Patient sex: M
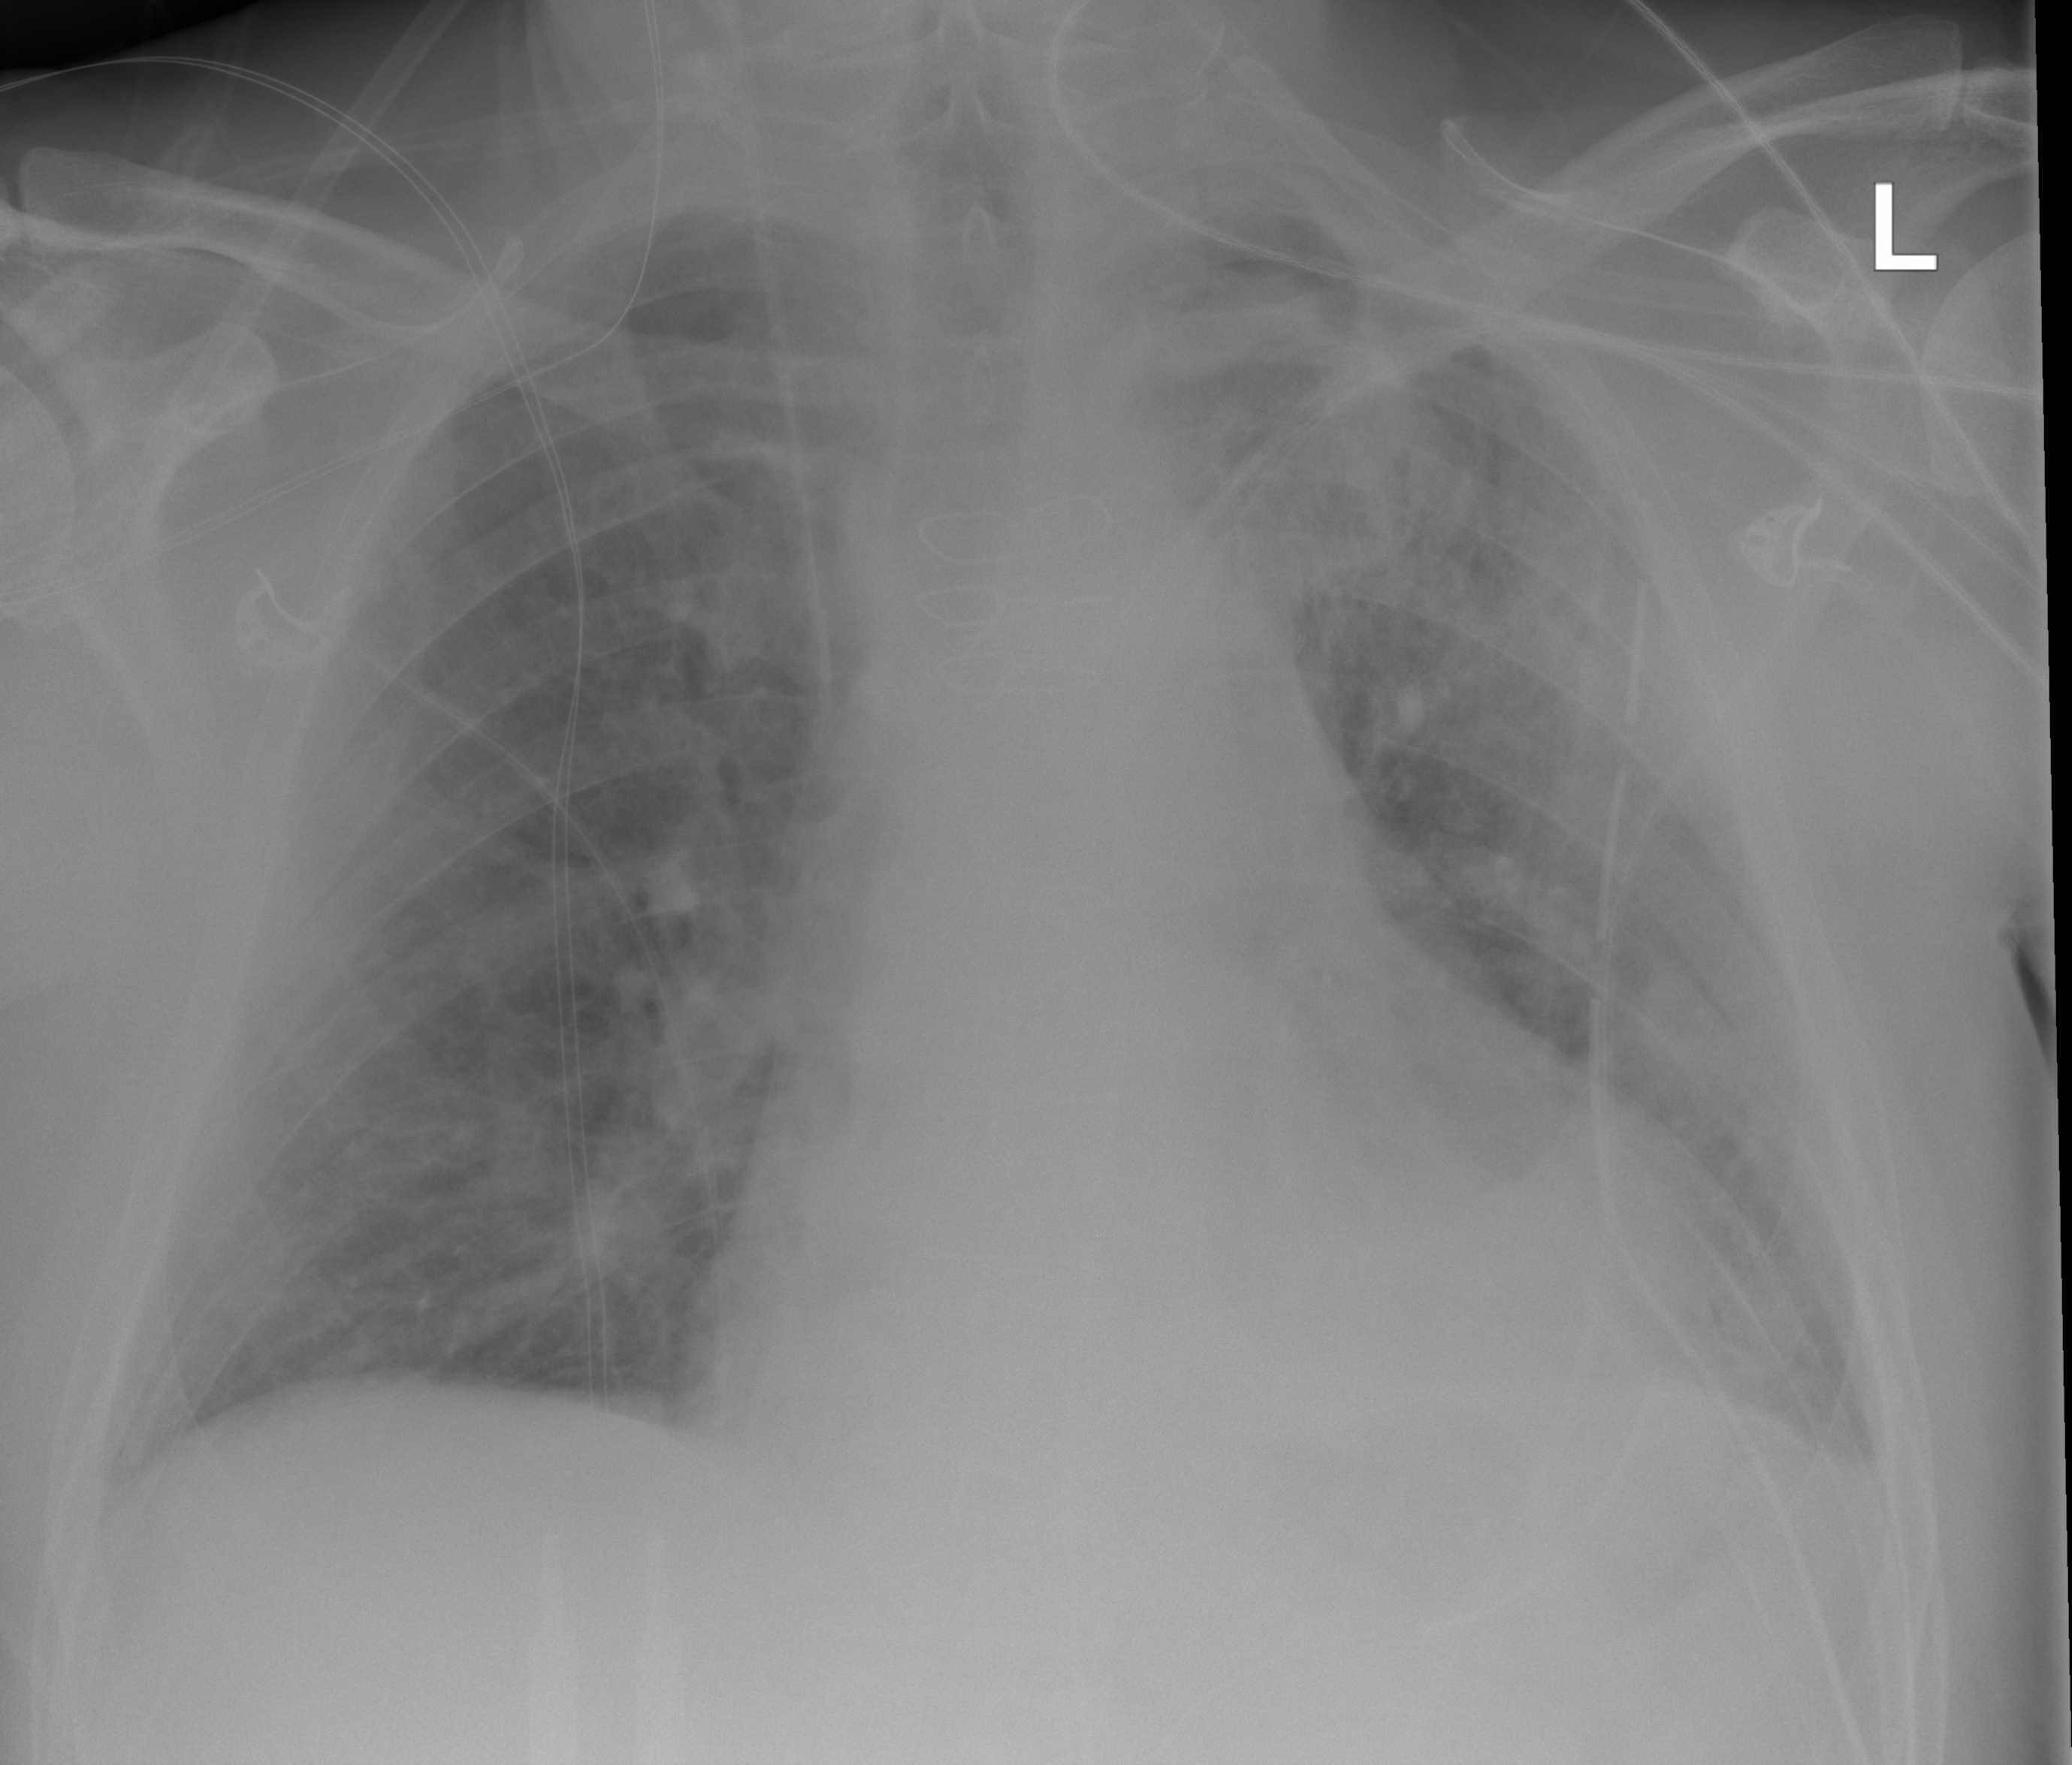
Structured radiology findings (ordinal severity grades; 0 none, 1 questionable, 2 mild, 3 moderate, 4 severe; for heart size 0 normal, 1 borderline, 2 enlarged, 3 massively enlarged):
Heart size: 2
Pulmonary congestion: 2
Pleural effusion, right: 0
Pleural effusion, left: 2
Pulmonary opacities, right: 2
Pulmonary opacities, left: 2
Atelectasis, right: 0
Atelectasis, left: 2